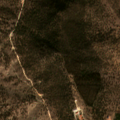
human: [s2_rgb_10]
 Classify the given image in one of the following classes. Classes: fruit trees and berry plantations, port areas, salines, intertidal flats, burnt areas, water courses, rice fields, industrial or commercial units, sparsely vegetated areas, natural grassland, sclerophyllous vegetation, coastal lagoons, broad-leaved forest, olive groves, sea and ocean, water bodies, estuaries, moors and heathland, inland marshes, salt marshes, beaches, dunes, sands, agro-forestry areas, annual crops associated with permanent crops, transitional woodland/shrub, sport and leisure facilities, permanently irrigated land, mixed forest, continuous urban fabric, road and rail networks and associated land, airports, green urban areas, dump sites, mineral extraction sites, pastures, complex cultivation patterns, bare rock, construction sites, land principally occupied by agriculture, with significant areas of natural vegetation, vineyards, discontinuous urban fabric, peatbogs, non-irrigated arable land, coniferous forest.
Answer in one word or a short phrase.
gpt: agro-forestry areas, broad-leaved forest, transitional woodland/shrub